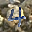
Label: 4